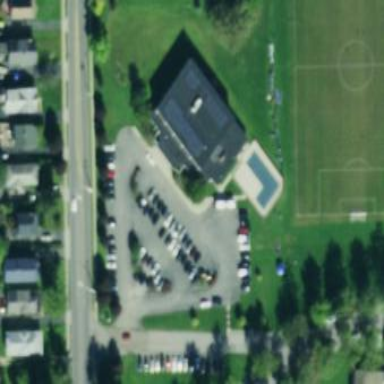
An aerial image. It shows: Sports centre building.